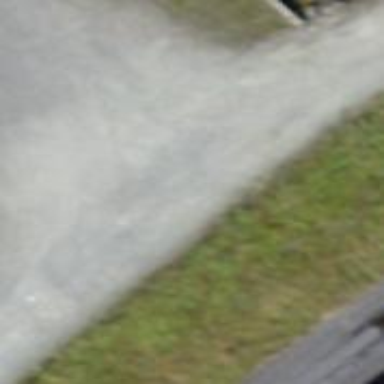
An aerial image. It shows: Unpaved service road.